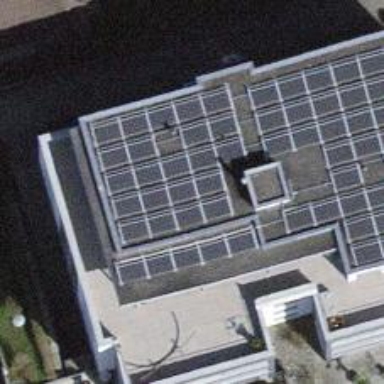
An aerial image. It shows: Solar power generator utilizing photovoltaic technology with solar photovoltaic panels.